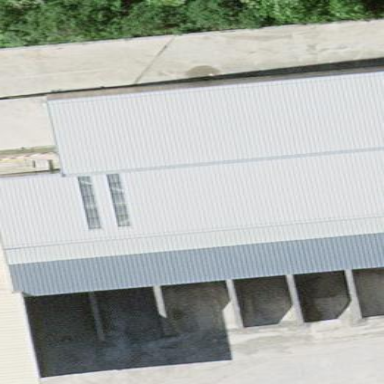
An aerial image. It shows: Industrial building.